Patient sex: M
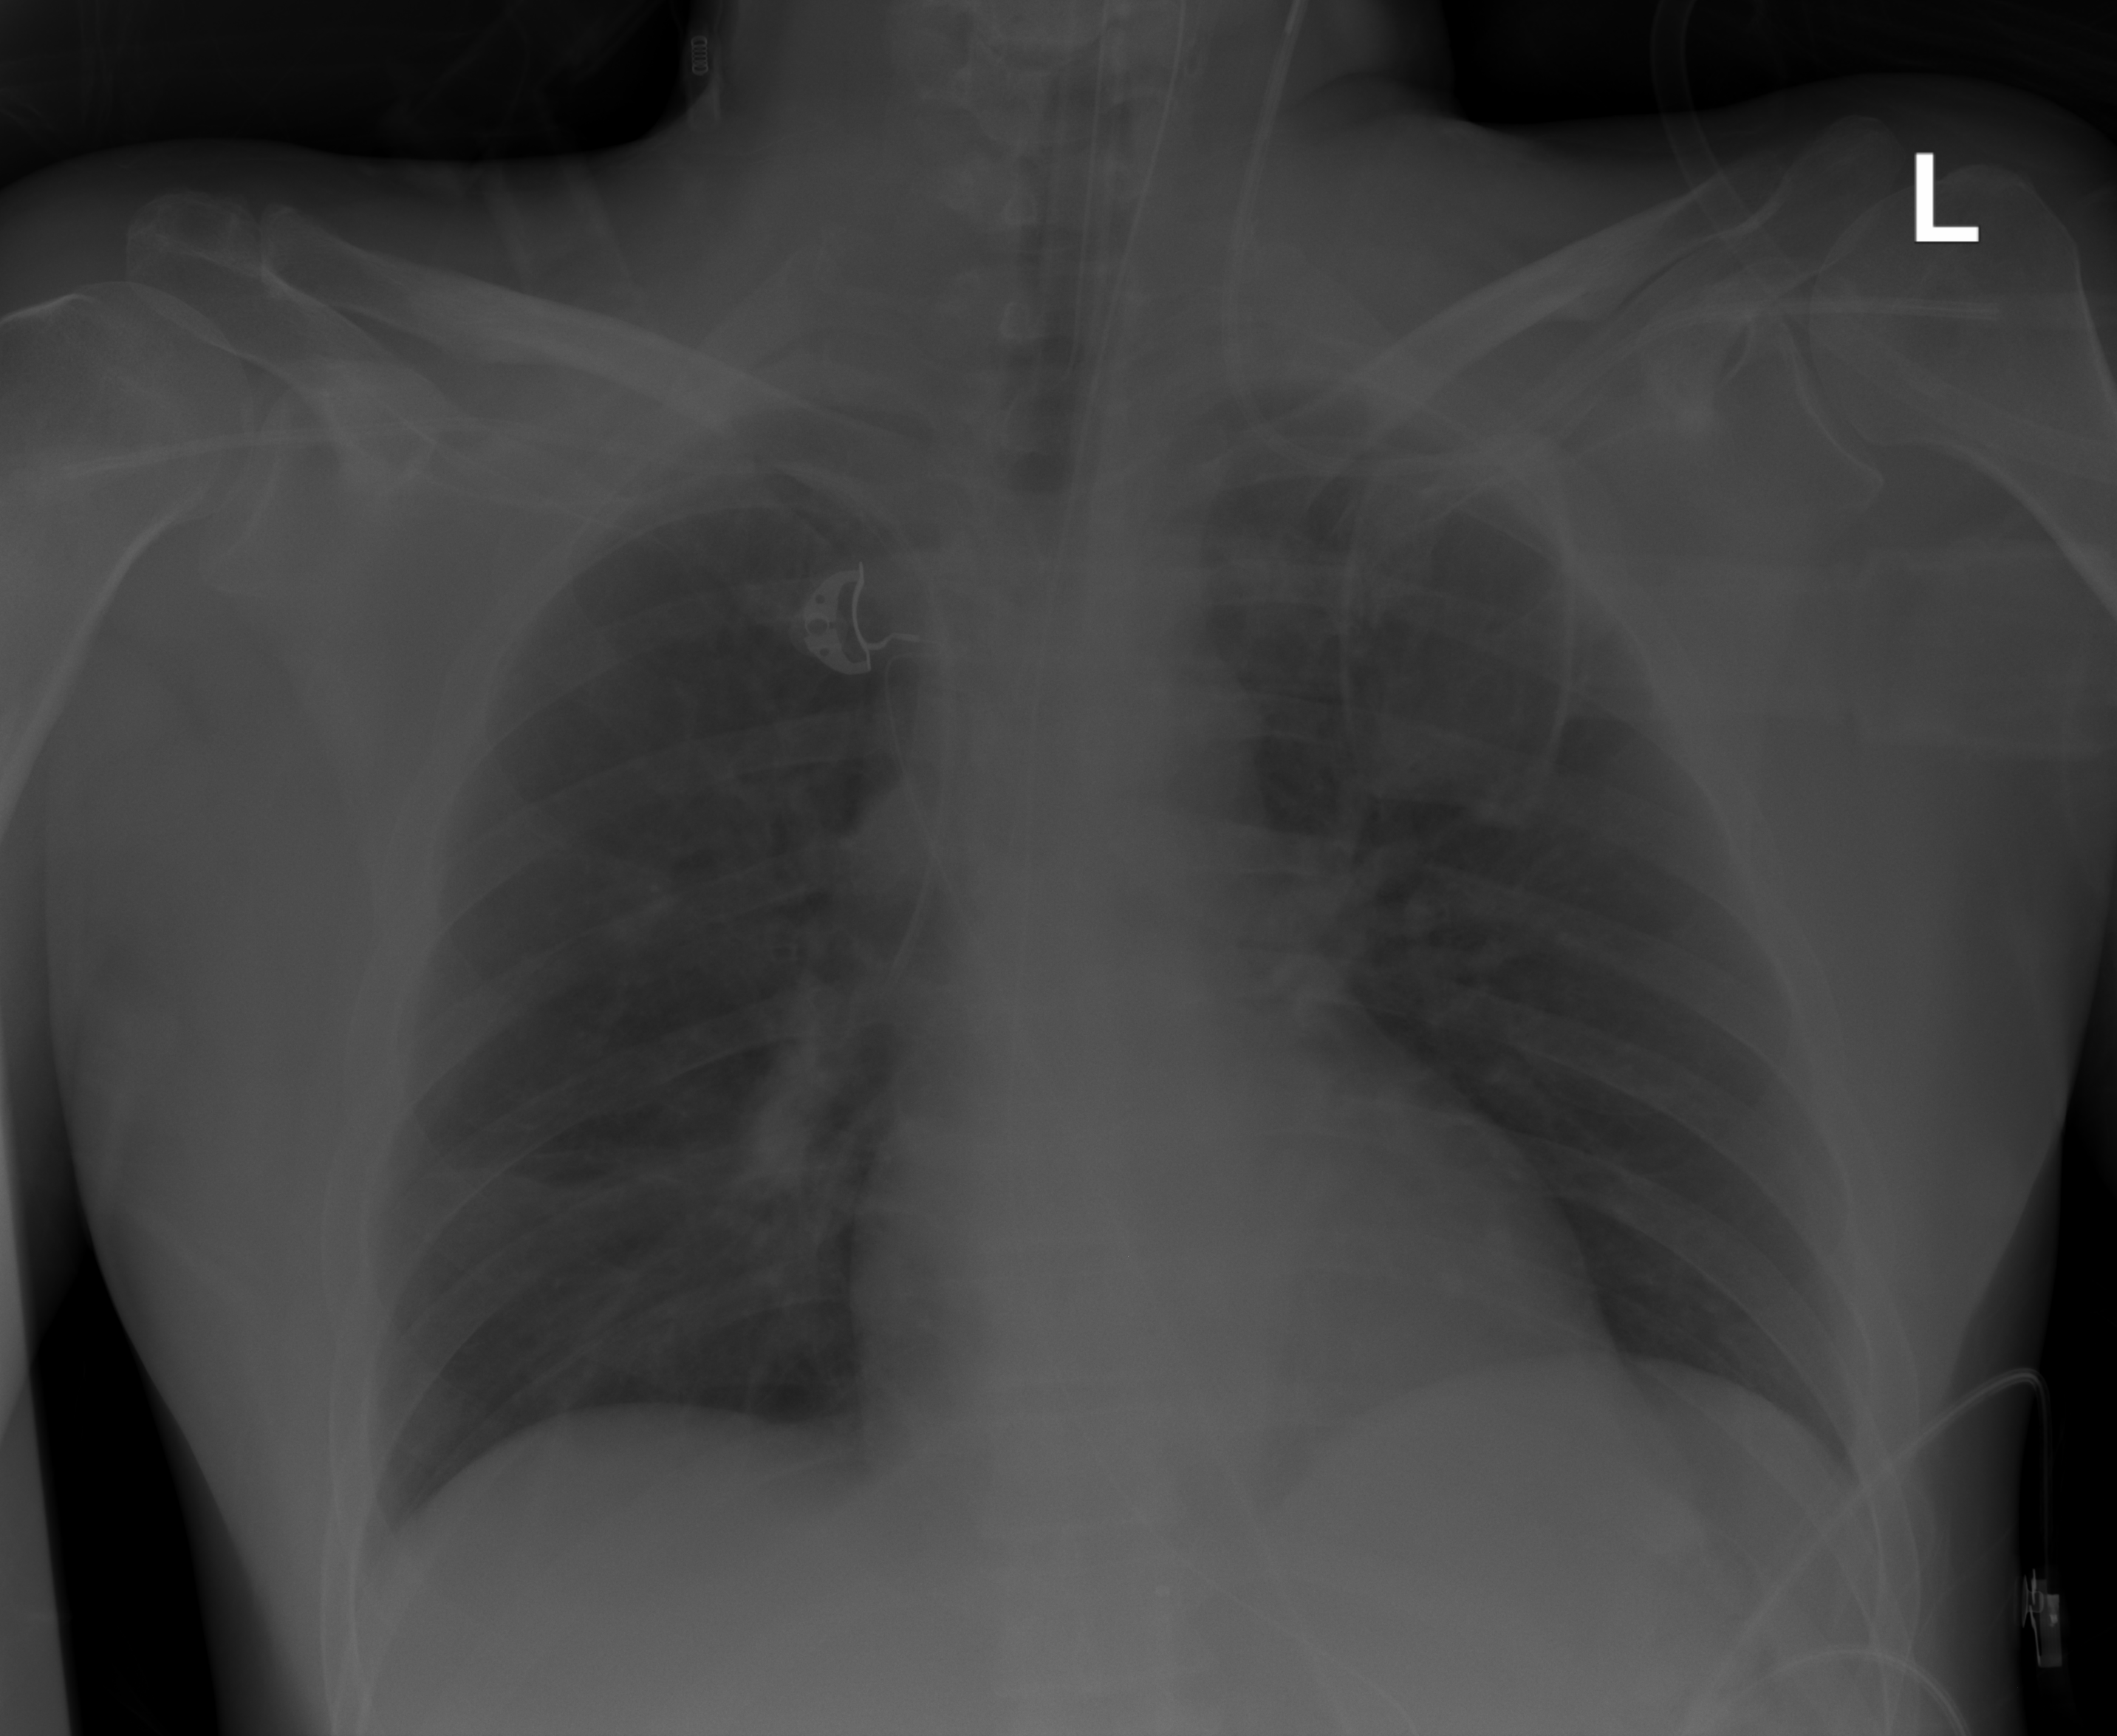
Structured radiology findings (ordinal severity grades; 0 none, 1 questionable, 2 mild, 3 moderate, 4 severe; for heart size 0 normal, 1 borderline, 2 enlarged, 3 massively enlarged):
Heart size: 0
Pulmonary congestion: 0
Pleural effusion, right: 0
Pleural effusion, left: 0
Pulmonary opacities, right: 0
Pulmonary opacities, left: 0
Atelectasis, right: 2
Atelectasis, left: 0